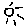
Label: sun